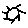
Label: sun